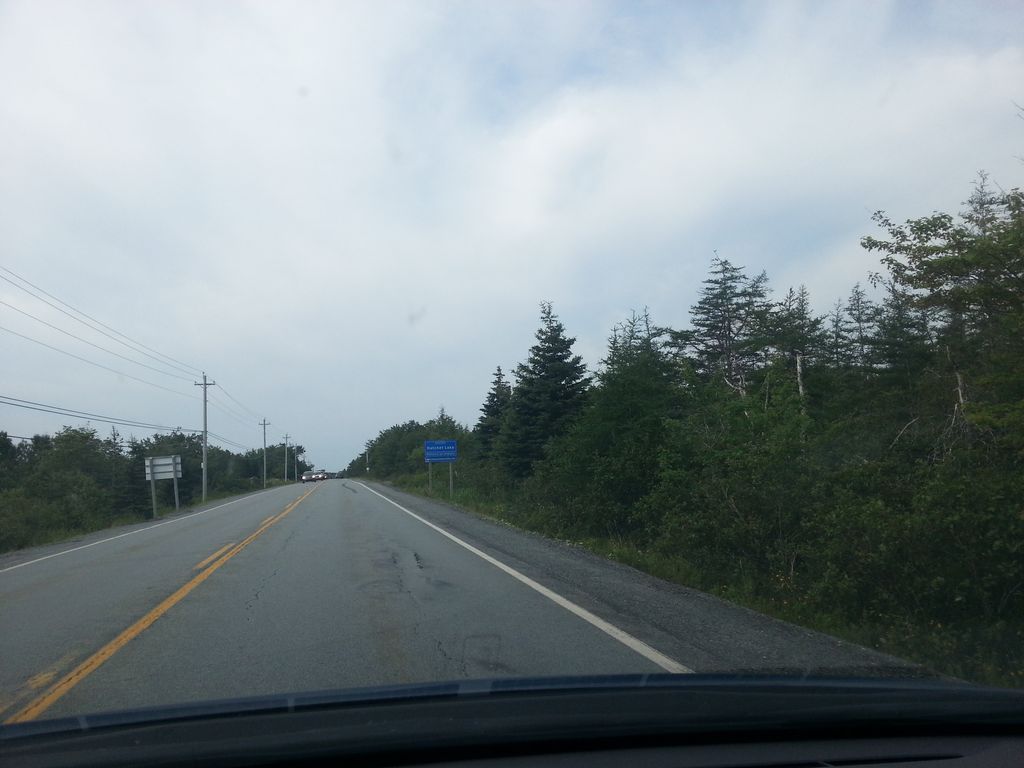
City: halifax